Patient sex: M
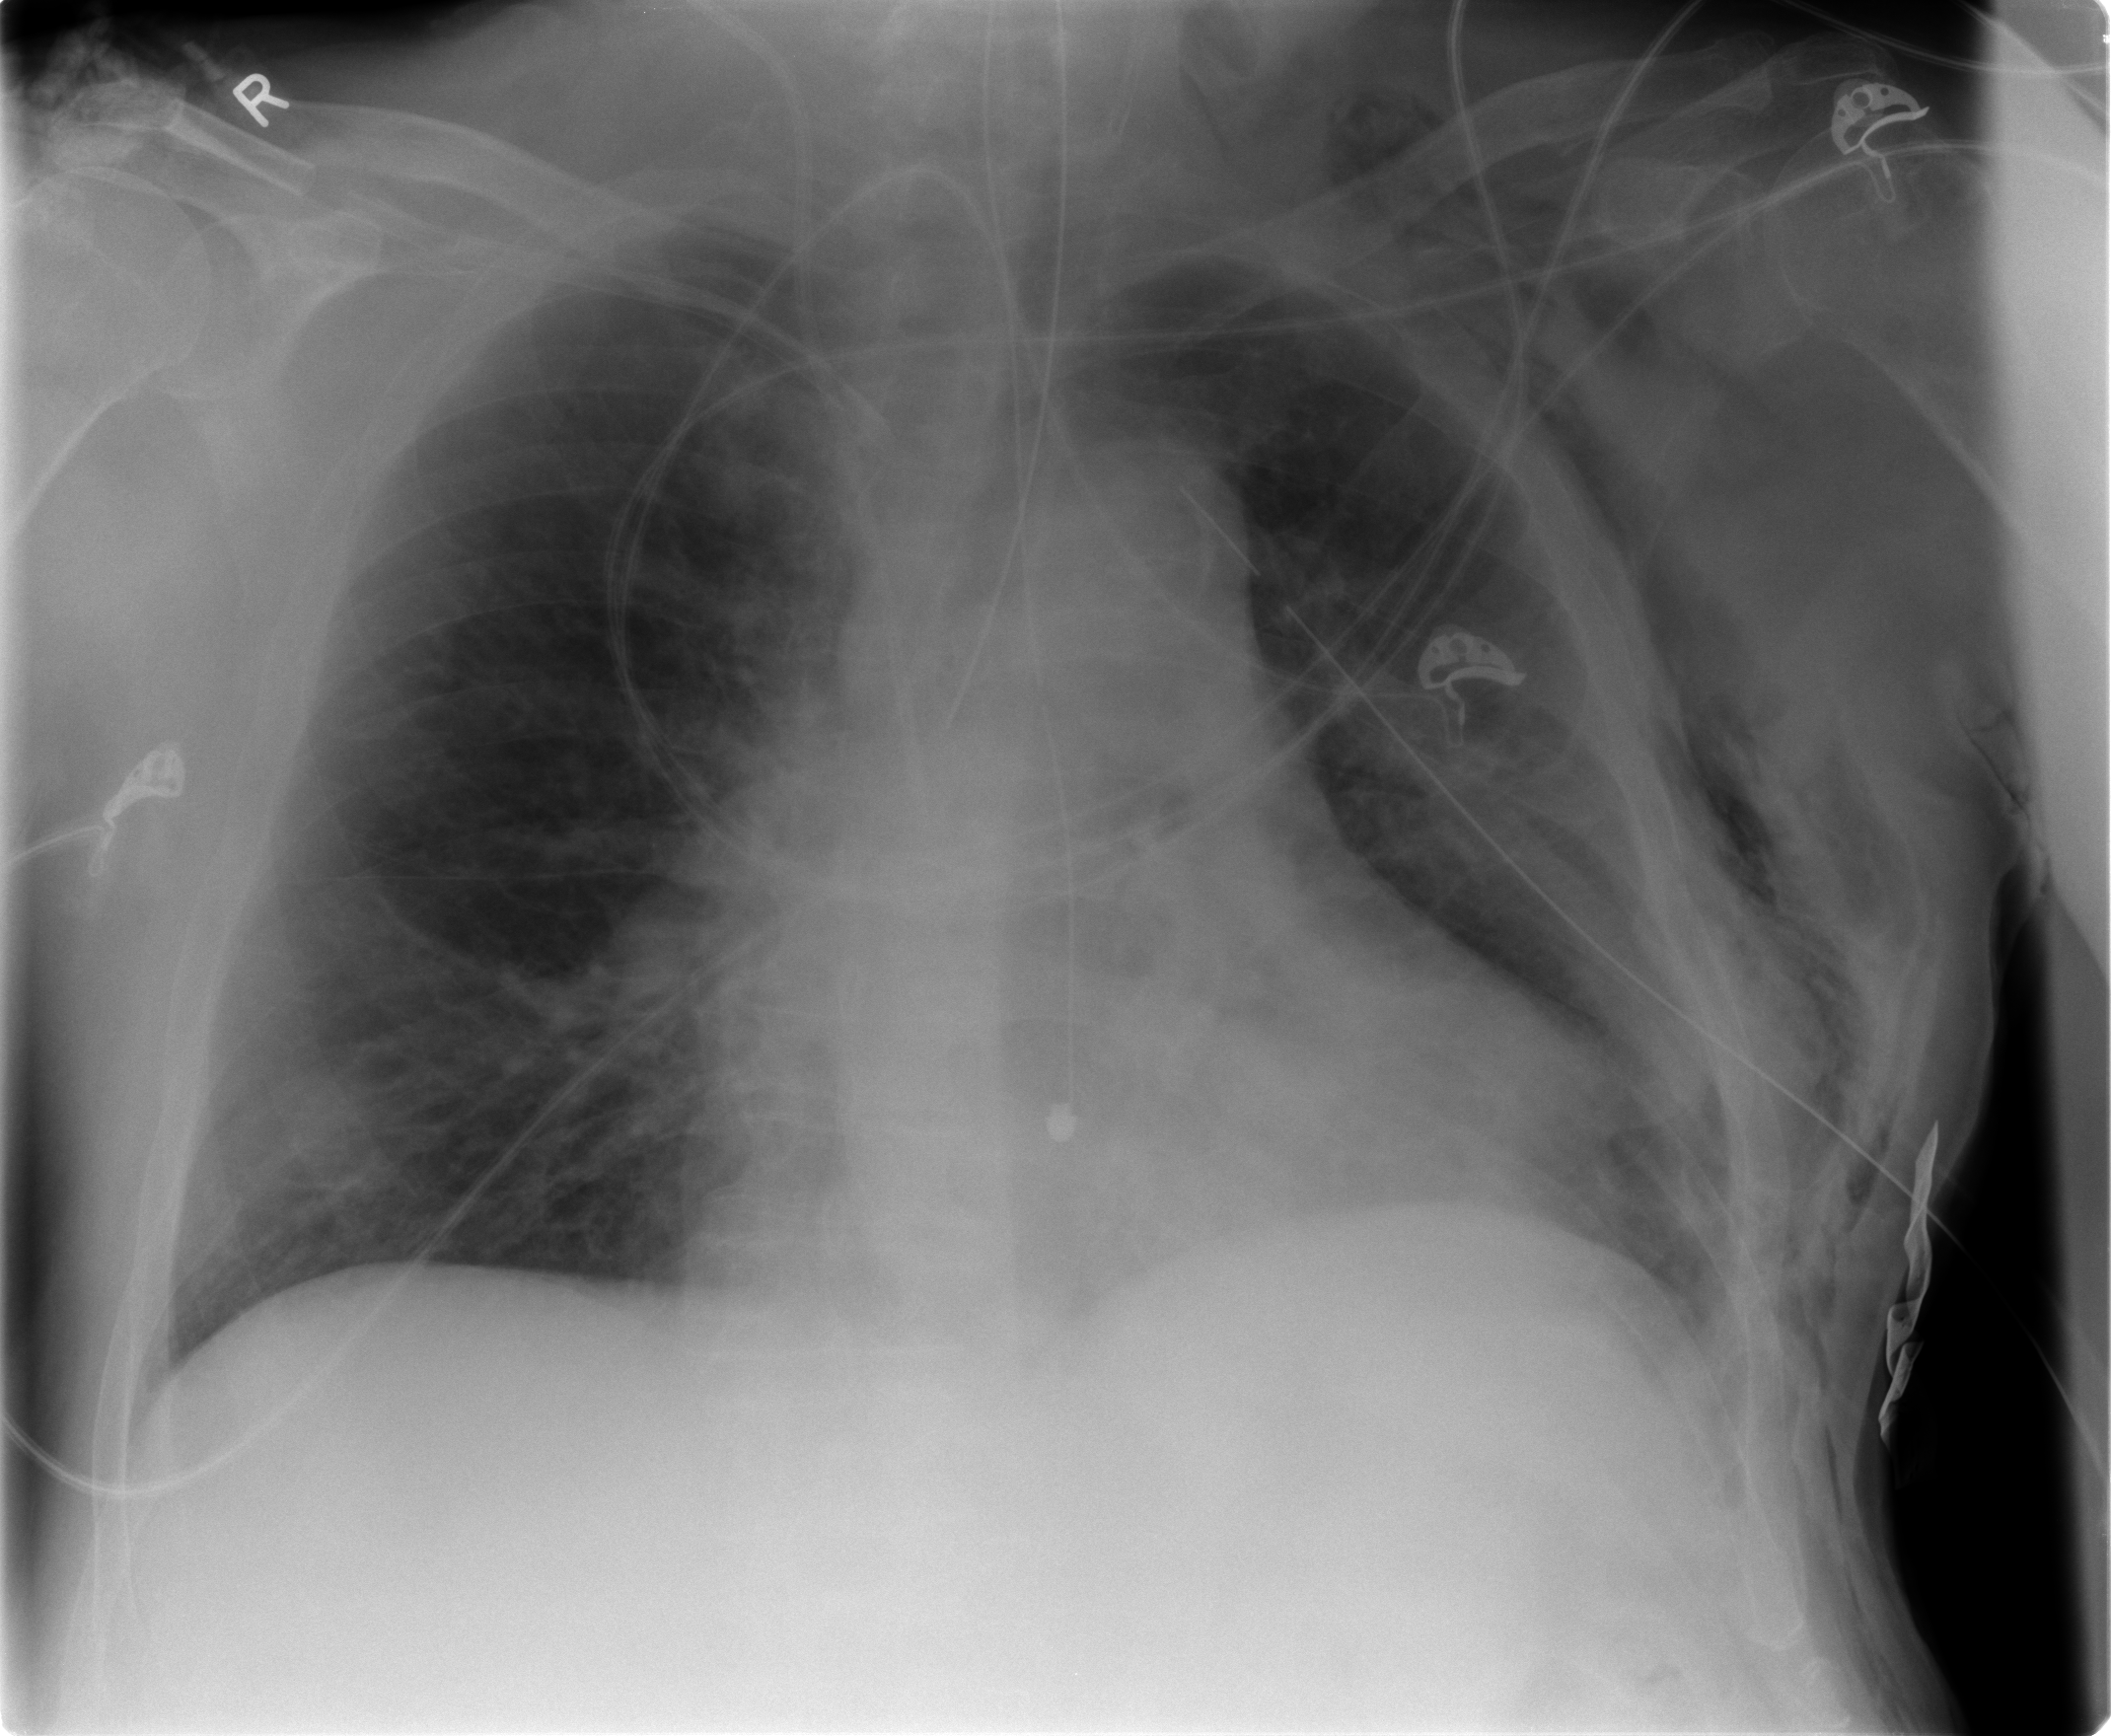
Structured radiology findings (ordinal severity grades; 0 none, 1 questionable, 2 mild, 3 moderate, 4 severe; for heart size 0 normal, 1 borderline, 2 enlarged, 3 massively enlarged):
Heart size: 2
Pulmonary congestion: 0
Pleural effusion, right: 0
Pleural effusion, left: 0
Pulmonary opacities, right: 0
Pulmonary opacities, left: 0
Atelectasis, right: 0
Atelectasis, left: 2